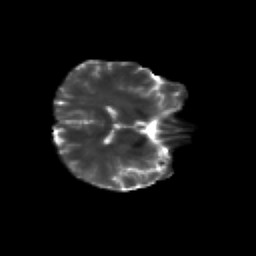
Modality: T2w
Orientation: axial
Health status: healthy
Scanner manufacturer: siemens
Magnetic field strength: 3 T
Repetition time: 12 s
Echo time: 0.092 s